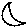
Label: moon